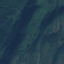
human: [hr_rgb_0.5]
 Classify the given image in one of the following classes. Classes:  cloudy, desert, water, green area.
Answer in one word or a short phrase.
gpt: green area